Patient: sex M, age 72
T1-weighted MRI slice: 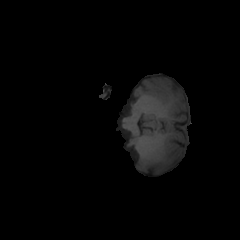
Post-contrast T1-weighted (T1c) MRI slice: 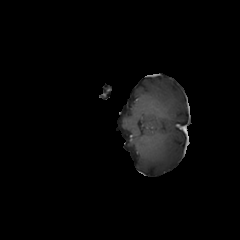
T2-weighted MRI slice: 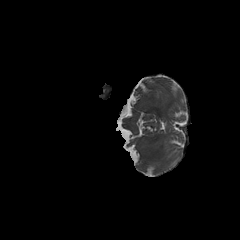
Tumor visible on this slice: no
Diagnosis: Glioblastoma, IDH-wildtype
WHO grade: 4